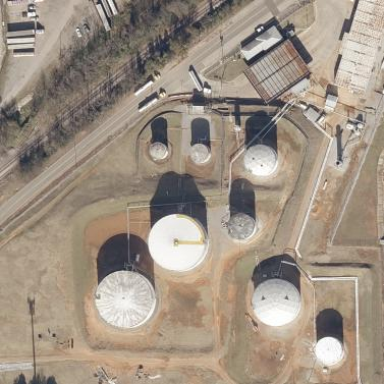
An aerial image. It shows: Industrial area designated as petroleum terminal.